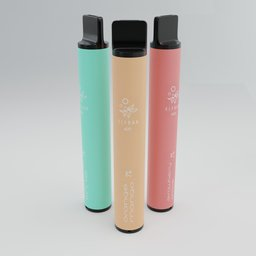
Label: tools